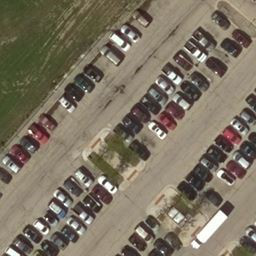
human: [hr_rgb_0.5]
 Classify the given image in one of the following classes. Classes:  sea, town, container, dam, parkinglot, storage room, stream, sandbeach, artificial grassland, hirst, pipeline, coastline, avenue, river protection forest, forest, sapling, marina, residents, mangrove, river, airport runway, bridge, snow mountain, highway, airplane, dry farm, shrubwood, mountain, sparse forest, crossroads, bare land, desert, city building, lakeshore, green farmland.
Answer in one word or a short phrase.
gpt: parkinglot